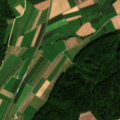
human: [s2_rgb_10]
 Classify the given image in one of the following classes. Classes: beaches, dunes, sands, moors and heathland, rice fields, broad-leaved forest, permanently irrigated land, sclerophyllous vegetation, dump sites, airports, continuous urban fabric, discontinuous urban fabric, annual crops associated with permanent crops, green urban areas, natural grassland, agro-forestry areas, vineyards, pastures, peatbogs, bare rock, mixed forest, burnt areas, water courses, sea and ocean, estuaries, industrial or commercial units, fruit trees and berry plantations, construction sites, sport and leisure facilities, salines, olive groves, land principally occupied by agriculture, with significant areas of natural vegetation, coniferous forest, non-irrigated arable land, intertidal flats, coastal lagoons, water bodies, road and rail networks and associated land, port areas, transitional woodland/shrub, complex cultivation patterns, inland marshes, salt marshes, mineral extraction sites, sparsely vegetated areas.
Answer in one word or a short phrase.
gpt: discontinuous urban fabric, non-irrigated arable land, coniferous forest, mixed forest